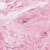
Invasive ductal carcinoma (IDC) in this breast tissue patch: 0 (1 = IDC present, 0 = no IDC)